Question: I am building a simple application to show images.
I send the image url, and it should be downloading.
This is my code:
'''
#import "ImageViewController.h"
@interface ImageViewController ()
@property (nonatomic, strong) UIImageView * imageView;
@property (nonatomic, strong) UIImage * image;
@end
@implementation ImageViewController
-(void)setImageURL:(NSURL *)imageURL{
_imageURL = imageURL;
self.image = [UIImage imageWithData:[NSData dataWithContentsOfURL:imageURL]];
}
-(UIImageView*)imageView{
if(!_imageView)
return [[UIImageView alloc]init];
return _imageView;
}
-(UIImage*)image{
return self.imageView.image;
}
-(void)setImage:(UIImage *)image{
self.imageView.image = image;
[self.imageView sizeToFit];
}
-(void)viewDidLoad{
[self.view addSubview:self.imageView];
NSLog(@"Image Url = %@", self.imageURL);
}
@end
'''
I call it like this:
'''
if ([segue.destinationViewController isKindOfClass:[ImageViewController class]]){
ImageViewController* ivc = (ImageViewController*)segue.destinationViewController;
ivc.imageURL = [[NSURL alloc]initWithString:[NSString stringWithFormat:@"http://images.apple.com/v/iphone-5s/gallery/a/images/download/%@.jpg", segue.identifier]];
'''
### I am 100% sure that the passed url is correct because I already check that through debugging
The image is absolutely being downloaded because its size is large and the screen is blocking while downloading it.
The problem is the that imageView doesn't show it after finishing downloading.
Could u help me please?
### Edit
The header file
'''
#import <UIKit/UIKit.h>
@interface ImageViewController : UIViewController
@property(nonatomic, strong) NSURL* imageURL;
@end
'''
This is all my code, so you can test it if you want.
### Edit2
I have a scroll view, maybe that is the problem ?
Please check the image

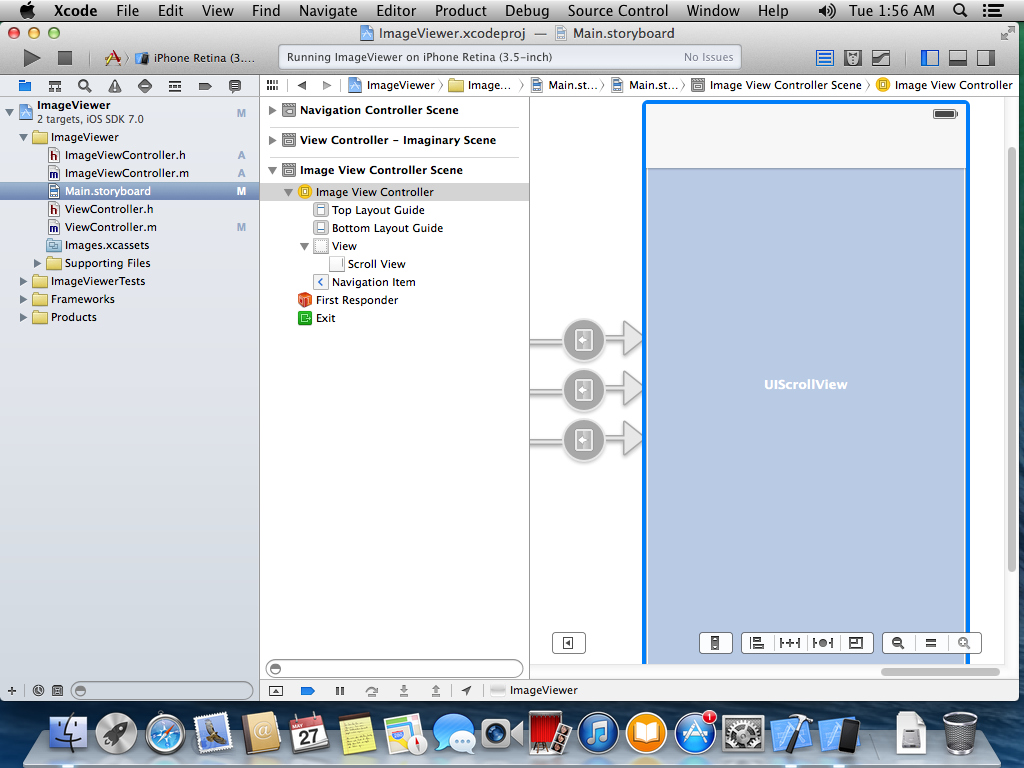
Answer: You have an issue in the getter of the 'imageView' property. You are not initialising the attribute, but returning a different object each time. Replace the line:
'''
return [[UIImageView alloc]init];
'''
by
'''
_imageView = [[UIImageView alloc]init];
'''